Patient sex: M
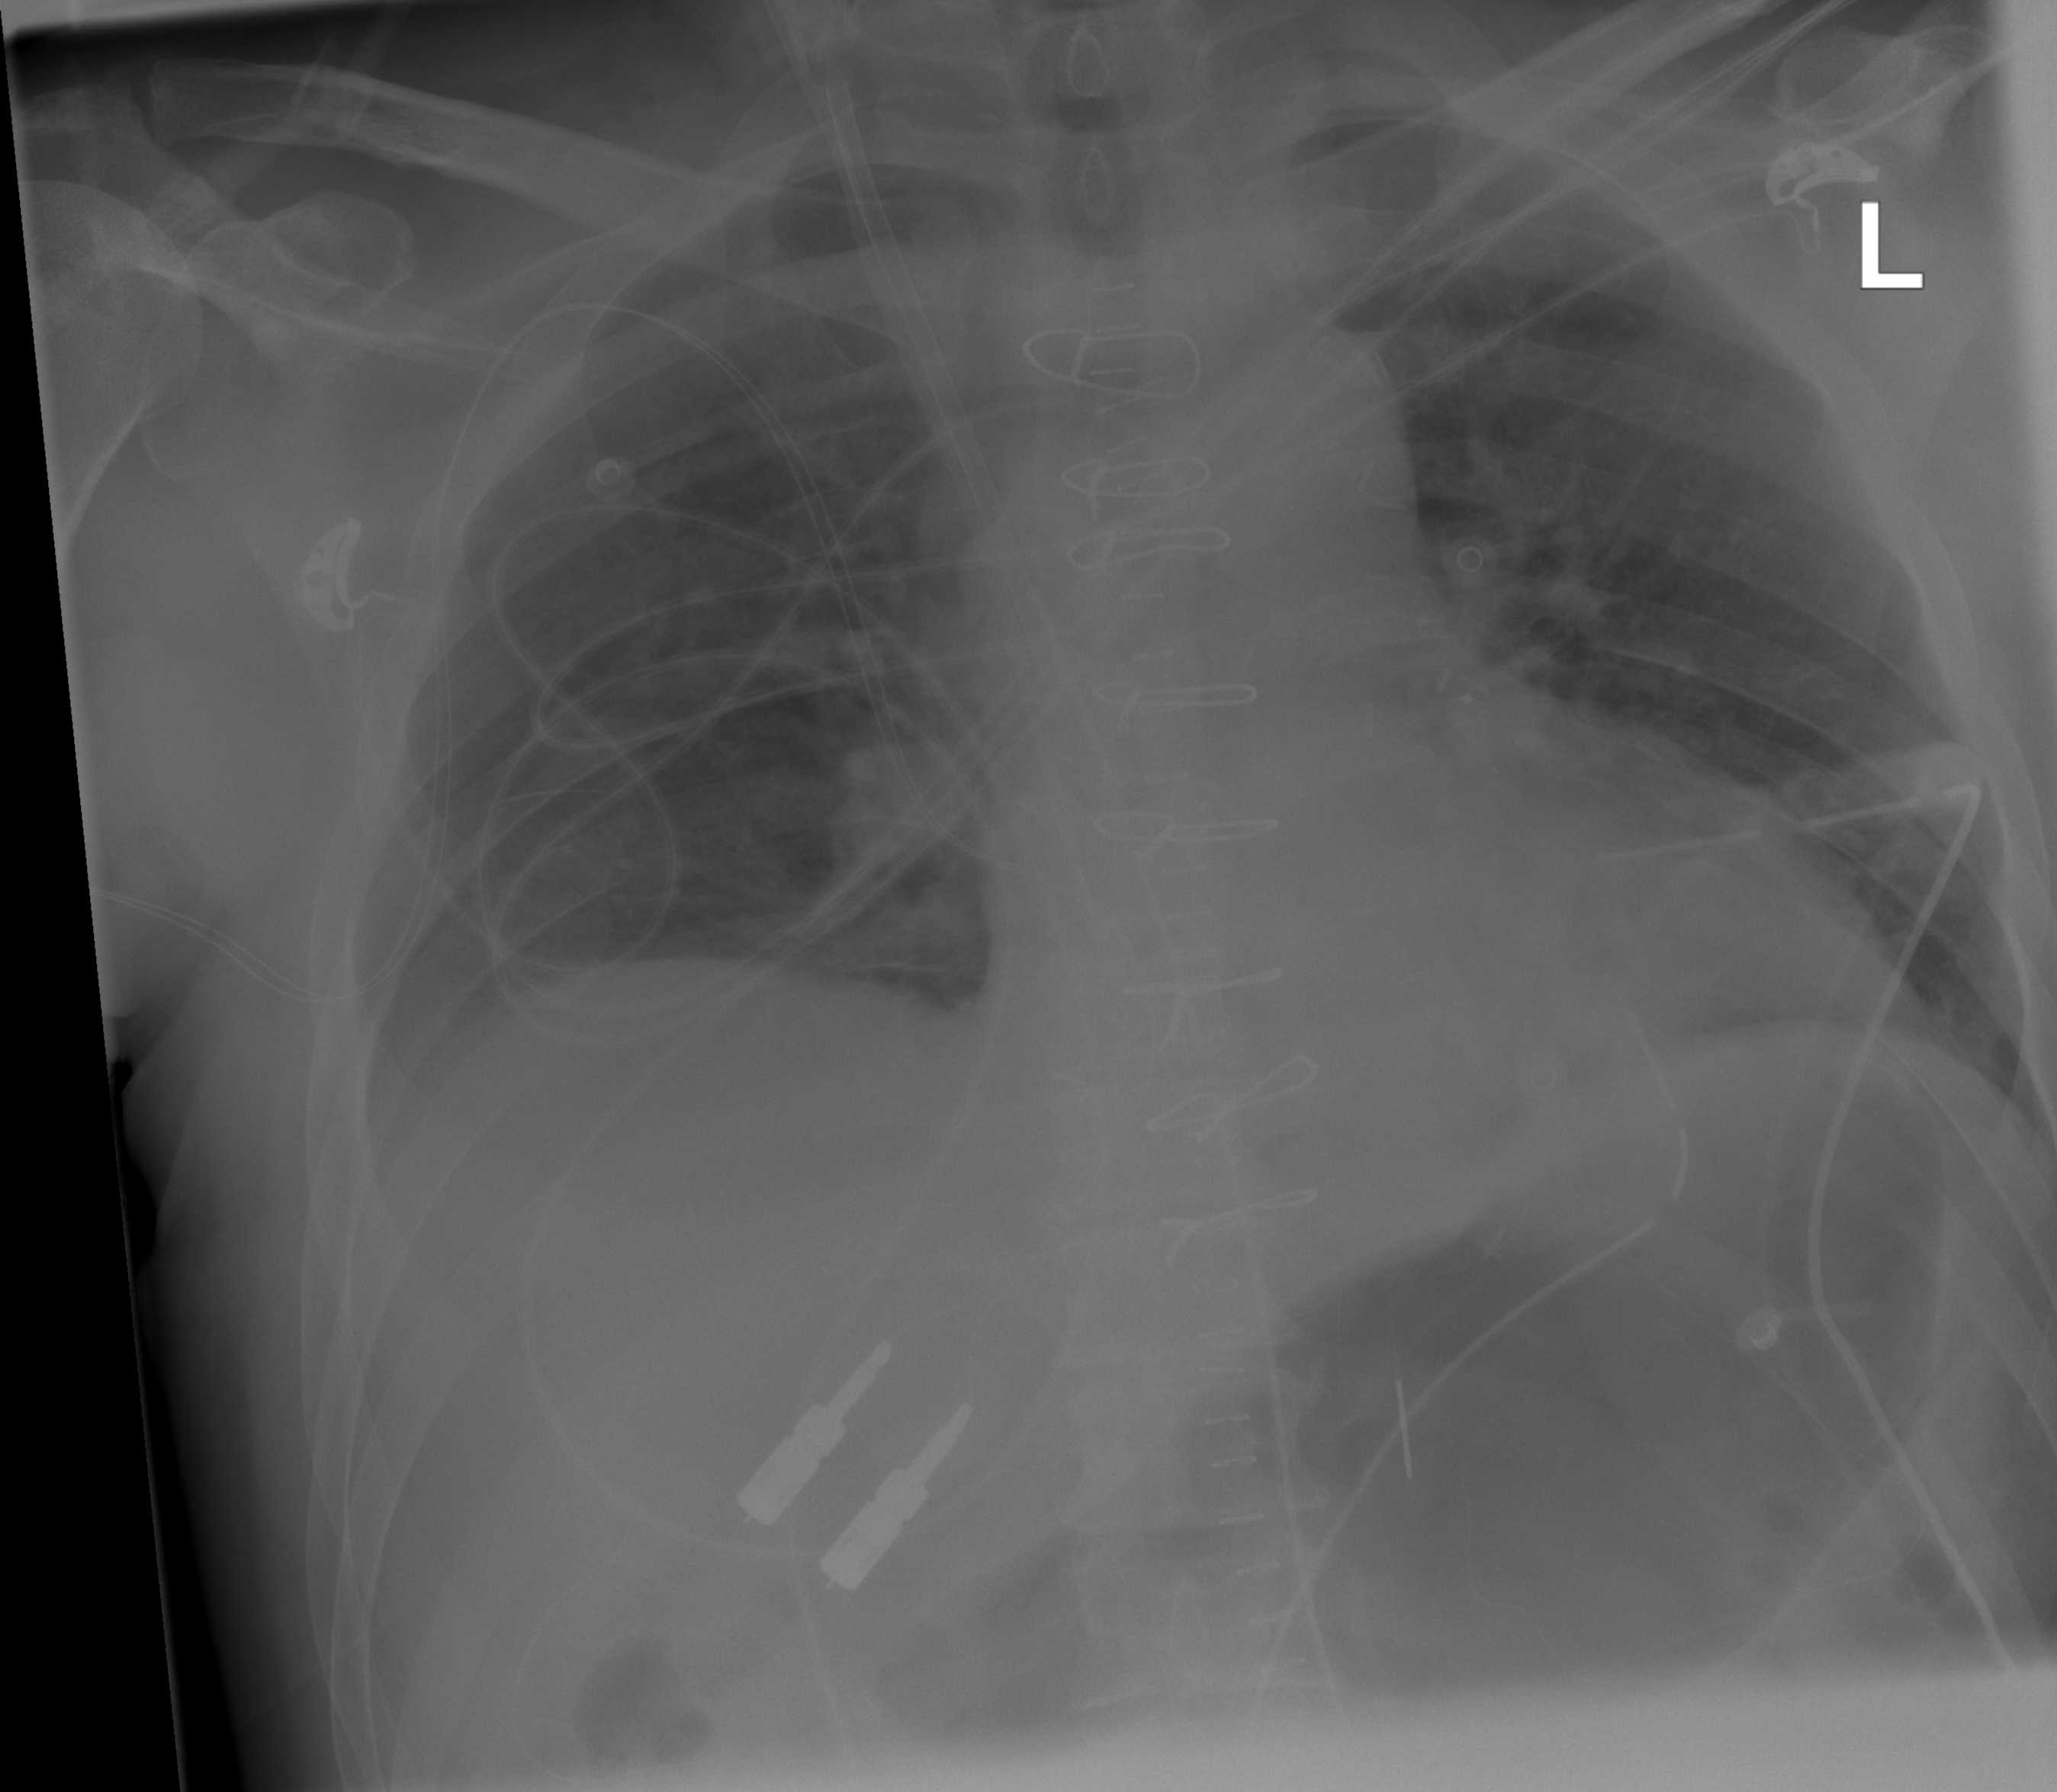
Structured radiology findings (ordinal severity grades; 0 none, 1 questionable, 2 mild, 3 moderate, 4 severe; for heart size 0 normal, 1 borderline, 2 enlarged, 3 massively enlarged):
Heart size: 0
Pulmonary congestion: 2
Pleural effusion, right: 2
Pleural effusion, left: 0
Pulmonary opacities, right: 0
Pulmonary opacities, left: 0
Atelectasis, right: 0
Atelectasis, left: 0